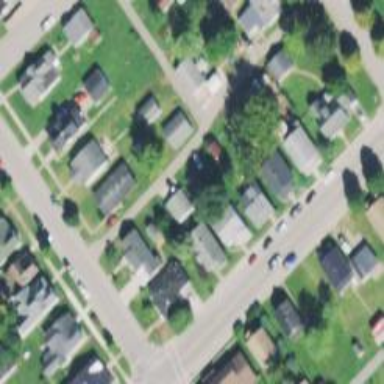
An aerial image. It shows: Alley classified as service road.